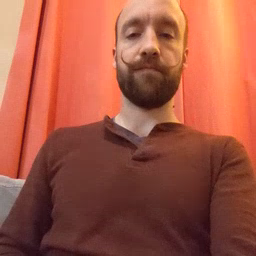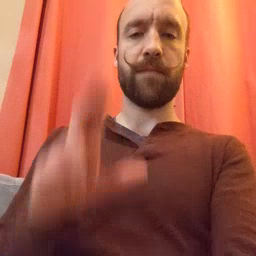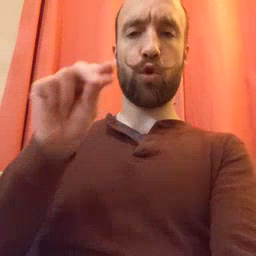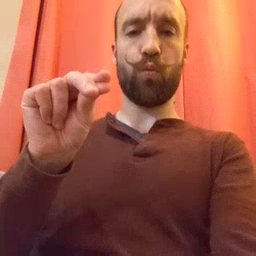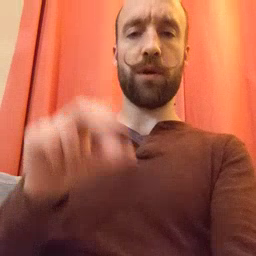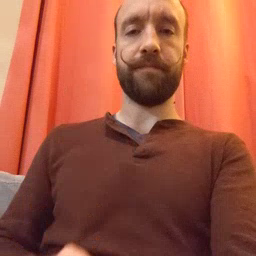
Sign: no